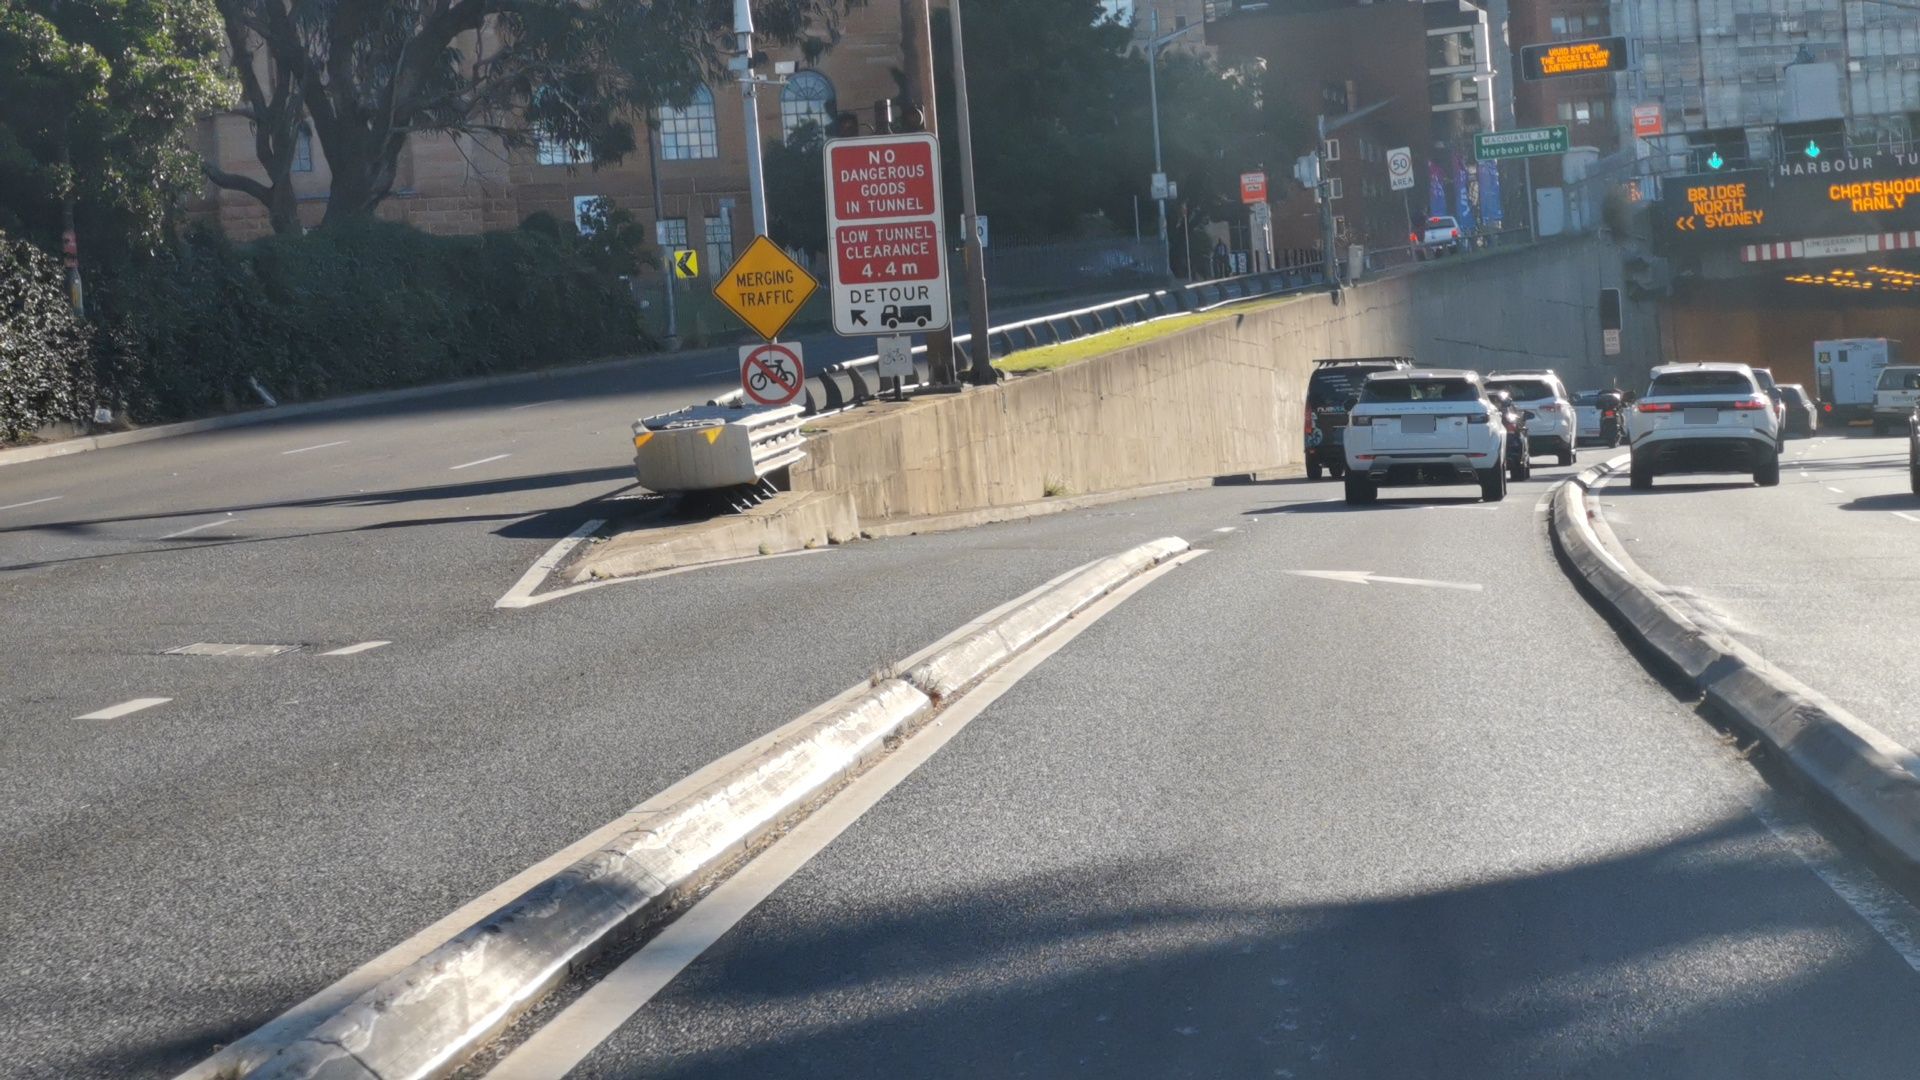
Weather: clear
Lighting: day
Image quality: good
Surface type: driving surface
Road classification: motorway_link, primary_link
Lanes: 2, 1
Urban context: urban centre
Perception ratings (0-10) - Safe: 2.69, Lively: 3.89, Beautiful: 4.41, Boring: 2.95, Depressing: 4.25, Wealthy: 1.75